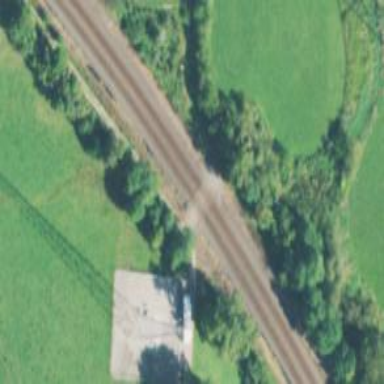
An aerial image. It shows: Railway level crossing.